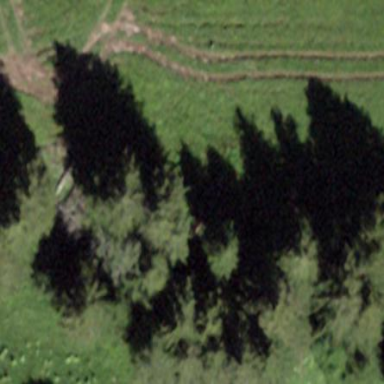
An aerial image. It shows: Forest area.